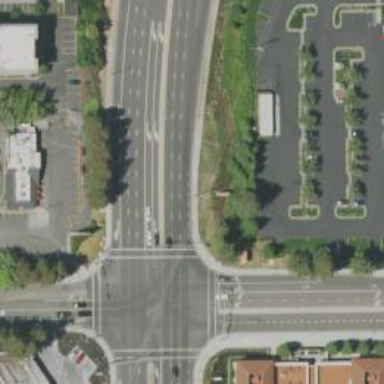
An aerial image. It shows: Footway with asphalt surface and crossing.